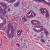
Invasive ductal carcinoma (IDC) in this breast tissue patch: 0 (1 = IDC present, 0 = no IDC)